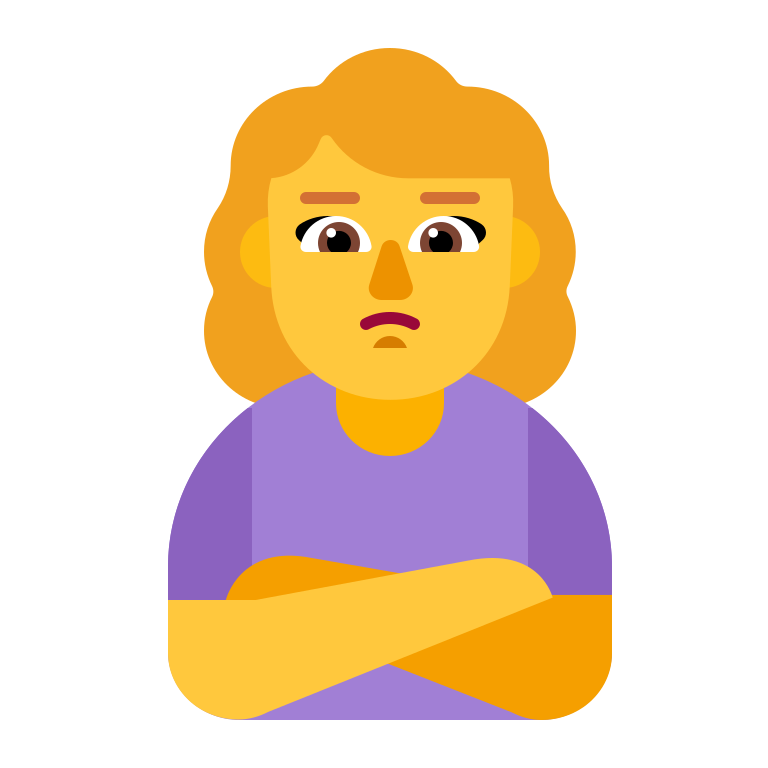
woman pouting flat default